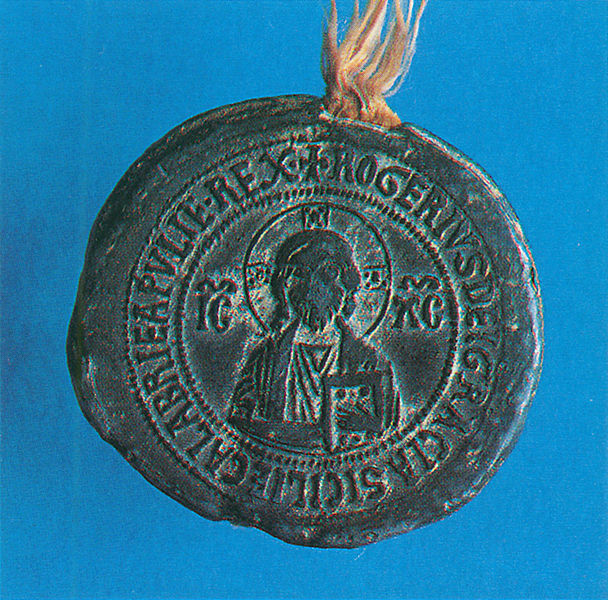
Titel: Ind. VIII Messina/Tabulario Cattedrale Monreale no 3
Schlagwörter: blau, dunkel, hintergrund, bart, schrift, inschrift, unscharf, buch, kreuz, buchstaben, herrscher, wachs, heiligenschein, christus, jesus, siegel, dokument, münze, latein, amnn, schrfit, faser, kruz, inschrift#buch, icac